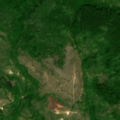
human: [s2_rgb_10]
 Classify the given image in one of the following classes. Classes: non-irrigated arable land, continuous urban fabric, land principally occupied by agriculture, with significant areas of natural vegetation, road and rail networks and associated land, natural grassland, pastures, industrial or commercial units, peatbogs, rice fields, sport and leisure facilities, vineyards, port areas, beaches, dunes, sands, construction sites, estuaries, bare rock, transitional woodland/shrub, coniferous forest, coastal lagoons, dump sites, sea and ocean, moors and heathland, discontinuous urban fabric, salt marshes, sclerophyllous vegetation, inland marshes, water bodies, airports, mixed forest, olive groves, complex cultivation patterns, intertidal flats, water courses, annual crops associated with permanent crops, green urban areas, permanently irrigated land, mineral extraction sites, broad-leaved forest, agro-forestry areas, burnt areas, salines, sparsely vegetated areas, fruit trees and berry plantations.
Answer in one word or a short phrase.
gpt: land principally occupied by agriculture, with significant areas of natural vegetation, broad-leaved forest, natural grassland